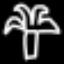
Label: palm tree